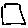
Label: square